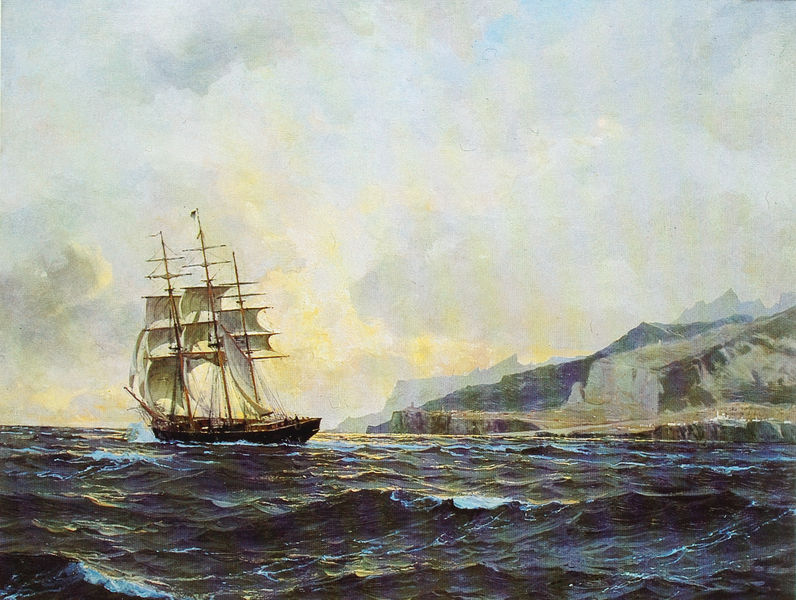
Titel: Vollschiff in der Straße von Messina
Künstler: Michael Zeno Diemer
Standort: Bremerhaven
Institution: Deutsches Schiffahrtsmuseum, Bernartz-Sammlung
Schlagwörter: berg, blau, dunkel, felsen, gemälde, himmel, meer, schatten, wasser, weiß, wolken, gelb, landschaft, see, ufer, hell, licht, schwarz, ölbild, eis, gebäude, wolke, malerei, stein, öl, horizont, hügel, kalt, natur, wind, gewässer, sonne, insel, land, boot, bewegt, gischt, küste, schiff, segel, segelboot, strand, welle, wellen, fahne, flagge, mast, segelschiff, berge, farben, fels, gebirge, gipfel, klippen, nebel, steil, silhouette, masten, romantik, landung, seestück, stürmisch, wellengang, wogen, stimmung, leuchten, segeln, links, leuchtturm, kälte, windig, seegang, schaumkronen, wolkne, balu, leuchtend, wellenkamm, wellenkämme, hänge, bau, fahrt, festland, küstenlinie, steuerbord, schifffahrt, frachtschiff, mäste, douvre, dreimaster, eisberge, gemäöde, kreidefels, schifffahrtsmalerei, schiffmalerei, wellem, wellens, helle farben, marinemalerei, schif, meehr, expedition, entdeckung, segelschiff wellen heller himmel küste, helle farbeb, schiffsfahrt, dreimast, schifsfahrt